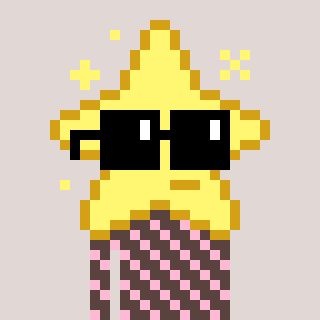
a pixel art character with square black sunglasses, a star-shaped head and a darkbrown-colored body on a warm background